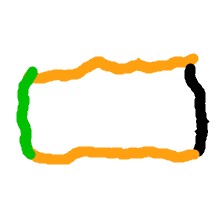
Shape: rectangle